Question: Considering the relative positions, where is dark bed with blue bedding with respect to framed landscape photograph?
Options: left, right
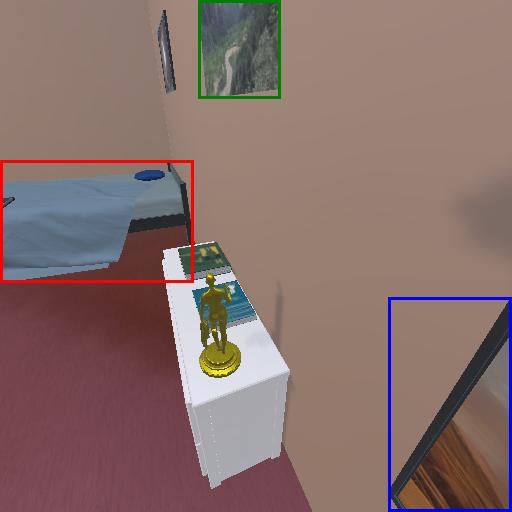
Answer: left